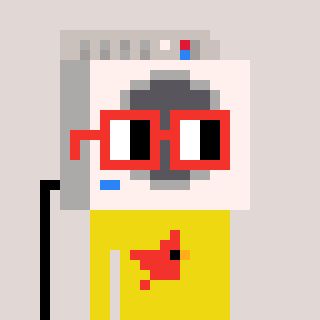
a pixel art character with square red glasses, a washing machine-shaped head and a yellow-colored body on a warm background